Interaction volume radius: 5 \u00c5
Interaction volume height: 15 \u00c5
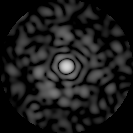
Disorder parameter: 0.8561